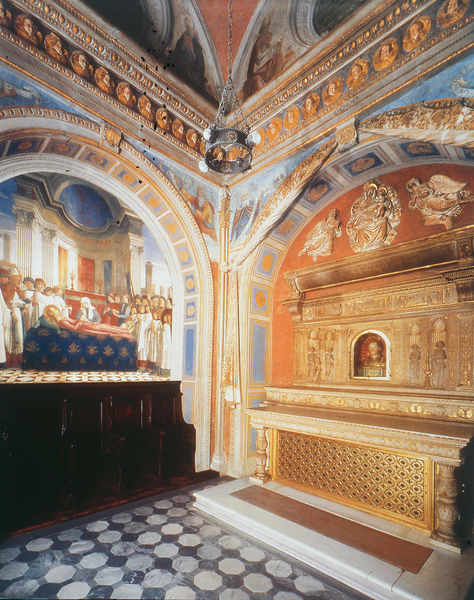
Titel: Reliquienaltar der Kapelle St. Fina
Künstler: Benedetto da Maiano
Schlagwörter: blau, köpfe, männer, malerei, tod, trauer, vorhang, gold, engel, bogen, italien, büste, ornamente, wandmalerei, kronleuchter, leuchter, lüster, bögen, fliesen, kacheln, mosaik, grab, leichnam, florenz, kapelle, geistliche, fresko, marmorboden, madonna, baluster, grabkapelle, giotto, inne, italelin, besten, evangelierakopf